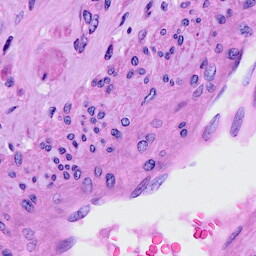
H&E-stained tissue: Cervix